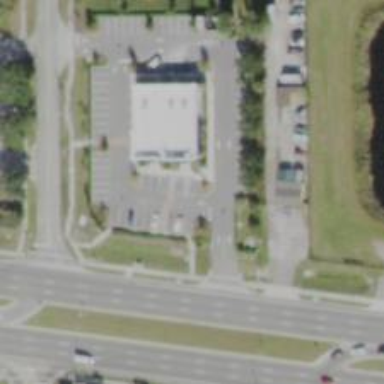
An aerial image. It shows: Parking space.